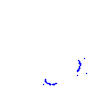
Particle: proton